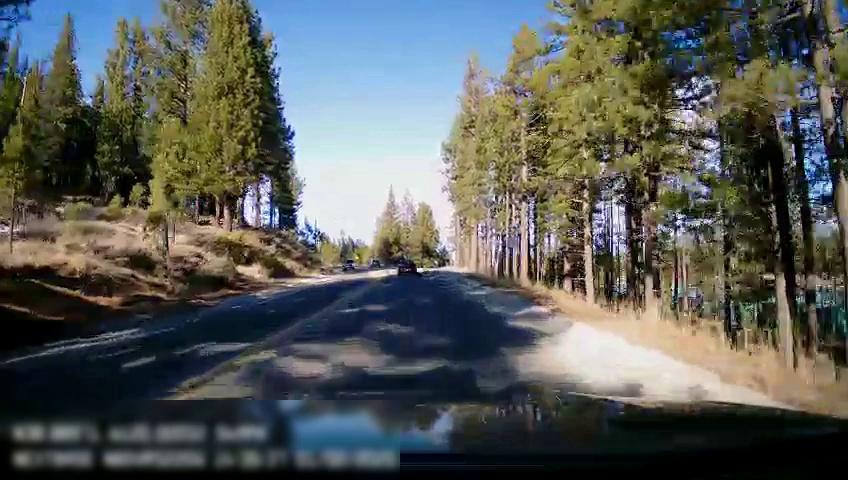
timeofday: Day
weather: Sunny
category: Drivable Space
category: Vehicles | Car
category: Lanes | Current Lane